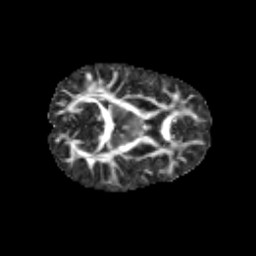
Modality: FA
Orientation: axial
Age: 9
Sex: male
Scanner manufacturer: siemens
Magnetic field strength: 3 T
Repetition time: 3.8 s
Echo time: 0.07 s